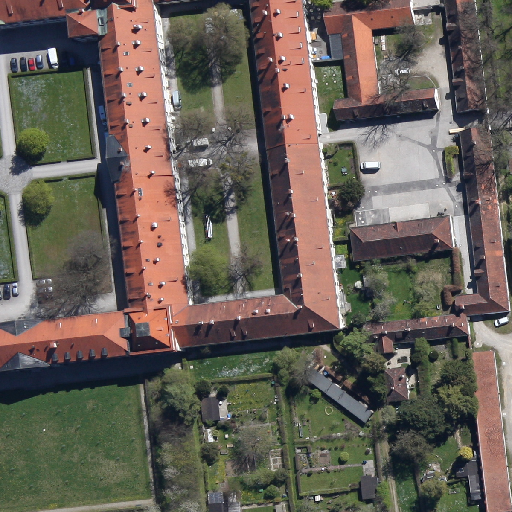
Referring expression: sidewalk along with tree